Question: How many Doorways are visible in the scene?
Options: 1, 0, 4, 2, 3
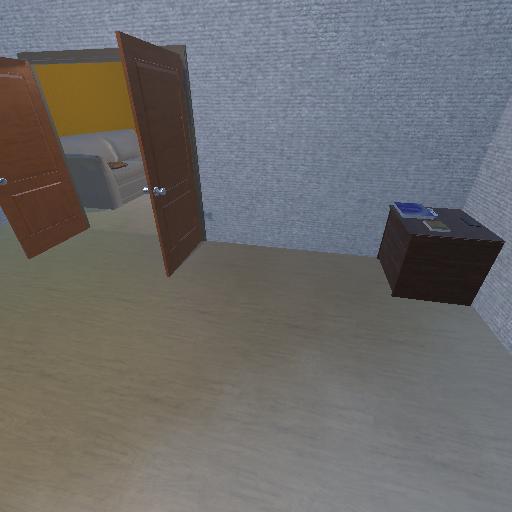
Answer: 1